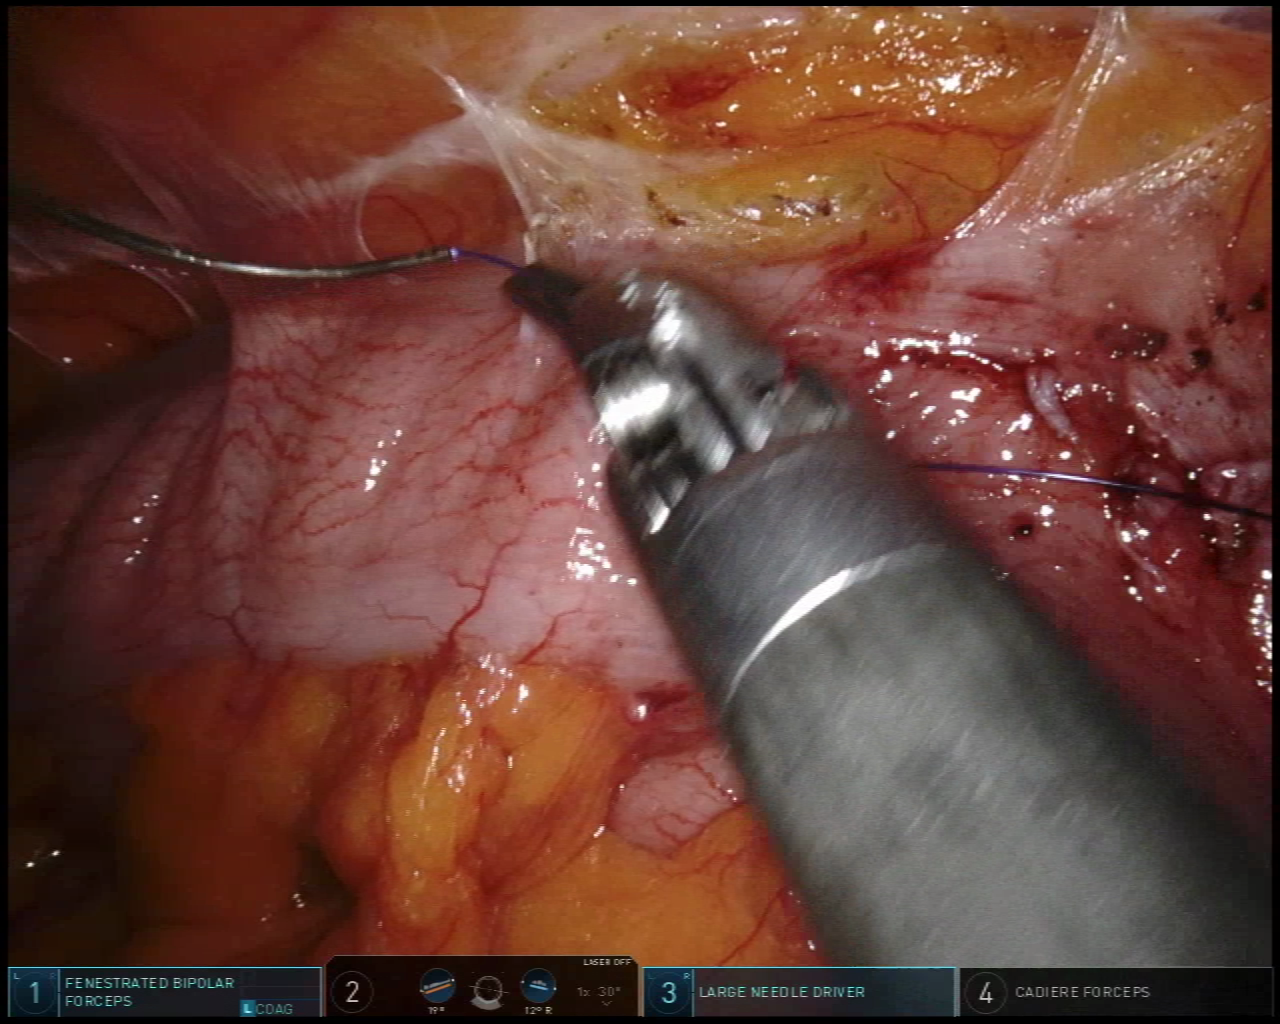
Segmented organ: colon
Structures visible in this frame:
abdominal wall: yes
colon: yes
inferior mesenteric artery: no
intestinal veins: no
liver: no
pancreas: no
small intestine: no
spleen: no
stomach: no
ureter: no
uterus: no
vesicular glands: no